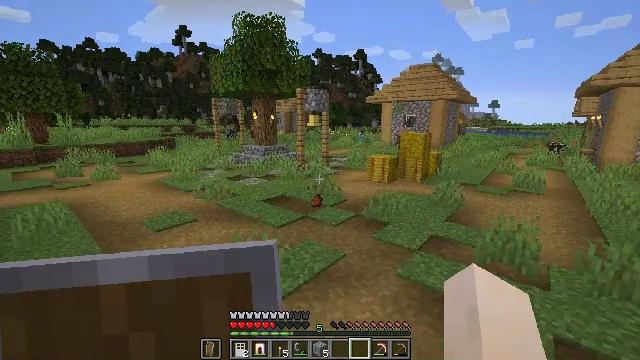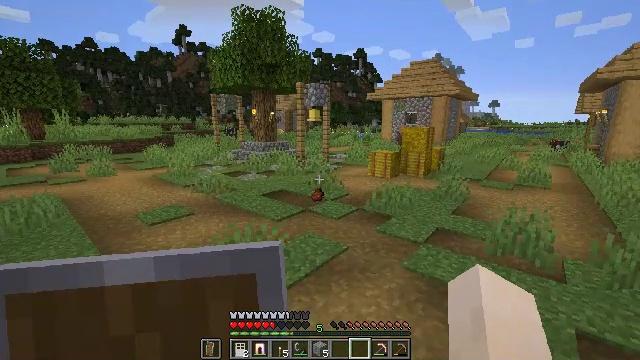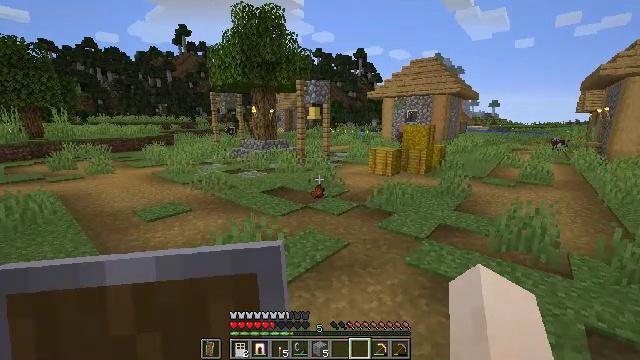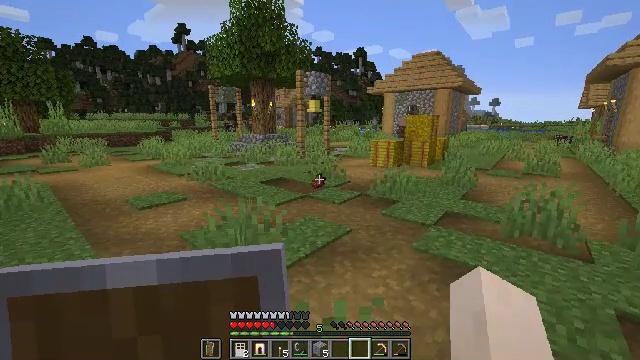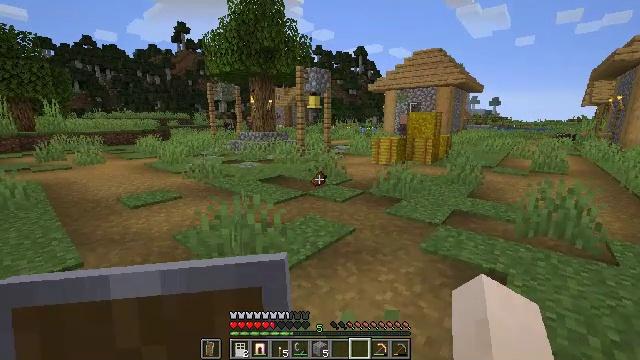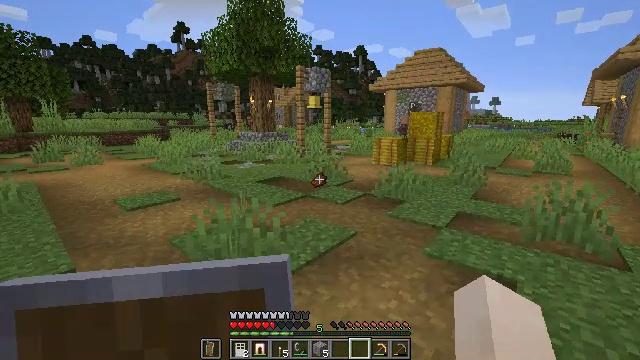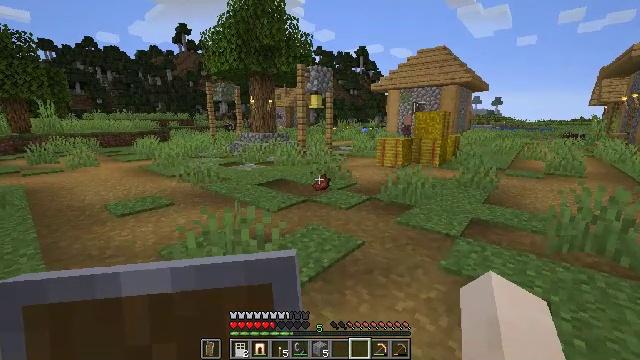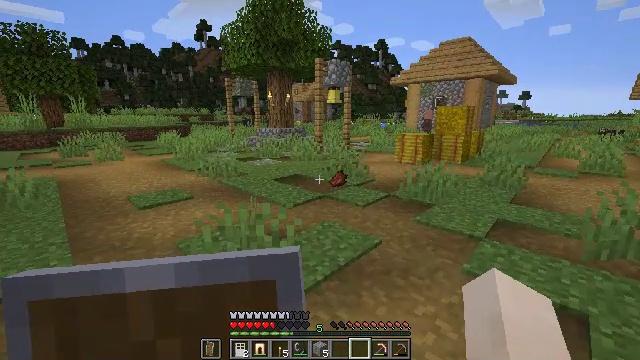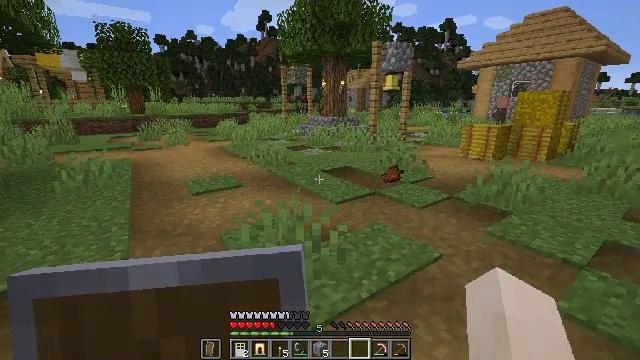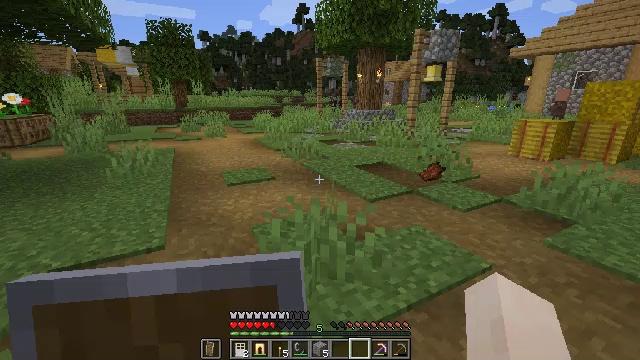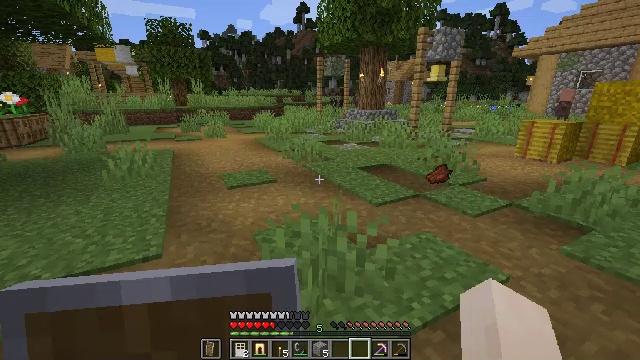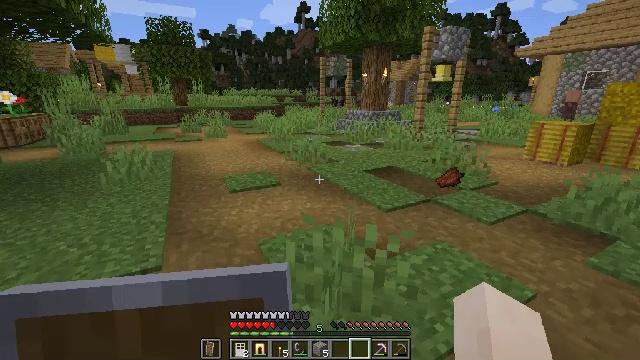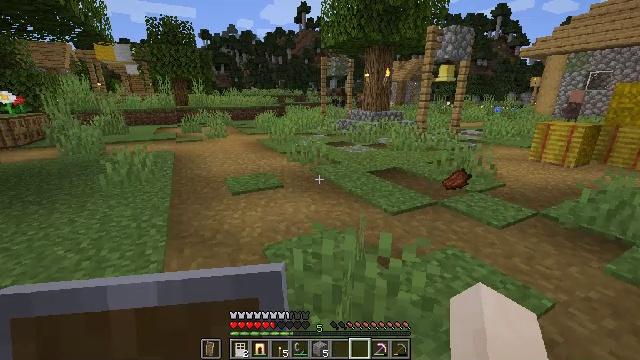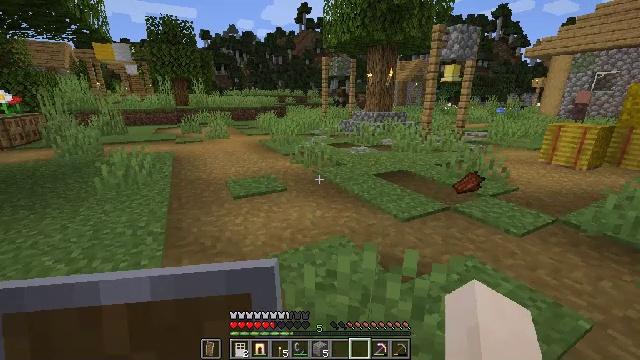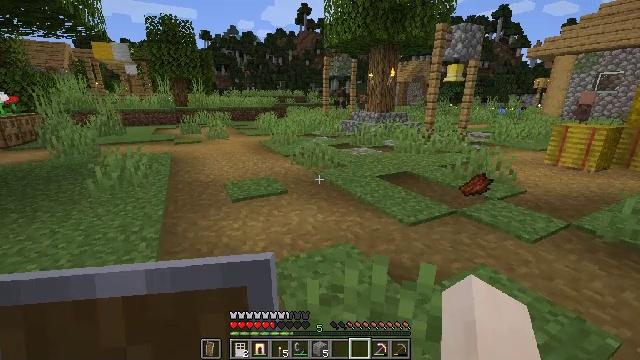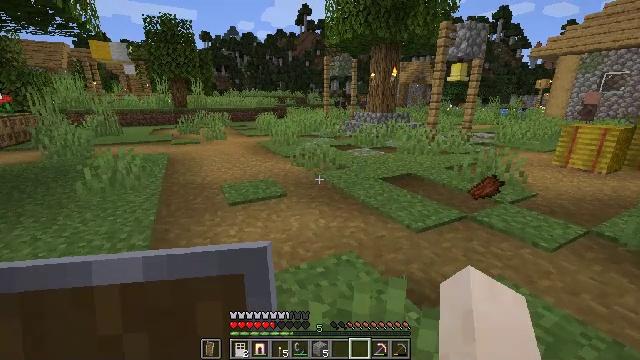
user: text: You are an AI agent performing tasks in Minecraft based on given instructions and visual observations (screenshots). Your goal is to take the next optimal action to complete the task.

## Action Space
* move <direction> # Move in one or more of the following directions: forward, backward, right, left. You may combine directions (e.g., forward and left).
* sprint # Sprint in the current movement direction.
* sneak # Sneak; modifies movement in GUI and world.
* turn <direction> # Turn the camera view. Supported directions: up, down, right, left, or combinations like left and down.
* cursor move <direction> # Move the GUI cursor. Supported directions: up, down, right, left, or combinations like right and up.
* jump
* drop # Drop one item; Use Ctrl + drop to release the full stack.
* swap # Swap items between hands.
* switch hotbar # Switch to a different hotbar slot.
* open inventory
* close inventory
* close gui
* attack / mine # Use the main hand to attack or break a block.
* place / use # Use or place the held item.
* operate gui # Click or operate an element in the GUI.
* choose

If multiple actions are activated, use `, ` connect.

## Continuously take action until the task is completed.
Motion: motion action
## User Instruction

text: Collect oak log for crafting.
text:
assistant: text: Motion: move forward
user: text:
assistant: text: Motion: move forward
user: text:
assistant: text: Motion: move forward
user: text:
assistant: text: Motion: move forward
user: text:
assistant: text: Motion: move forward
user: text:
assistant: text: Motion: move forward
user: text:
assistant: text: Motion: move forward, turn left and down
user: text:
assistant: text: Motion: move forward, turn left and down
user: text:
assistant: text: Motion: move forward and move left, turn left and down
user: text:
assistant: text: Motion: move forward and move left
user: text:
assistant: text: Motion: move forward and move left
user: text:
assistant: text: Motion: move forward and move left
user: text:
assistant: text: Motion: move forward
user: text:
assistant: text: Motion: move forward
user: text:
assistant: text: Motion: move forward
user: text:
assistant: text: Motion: move forward
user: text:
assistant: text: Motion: move forward
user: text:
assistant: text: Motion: move forward
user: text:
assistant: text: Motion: move forward
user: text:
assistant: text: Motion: move forward
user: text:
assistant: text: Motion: move forward
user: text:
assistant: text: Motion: move forward
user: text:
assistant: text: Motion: move forward
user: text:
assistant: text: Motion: move forward
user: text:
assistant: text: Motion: move forward
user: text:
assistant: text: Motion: move forward
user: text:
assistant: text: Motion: move forward
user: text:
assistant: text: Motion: move forward
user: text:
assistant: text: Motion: move forward
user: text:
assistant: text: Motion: move forward